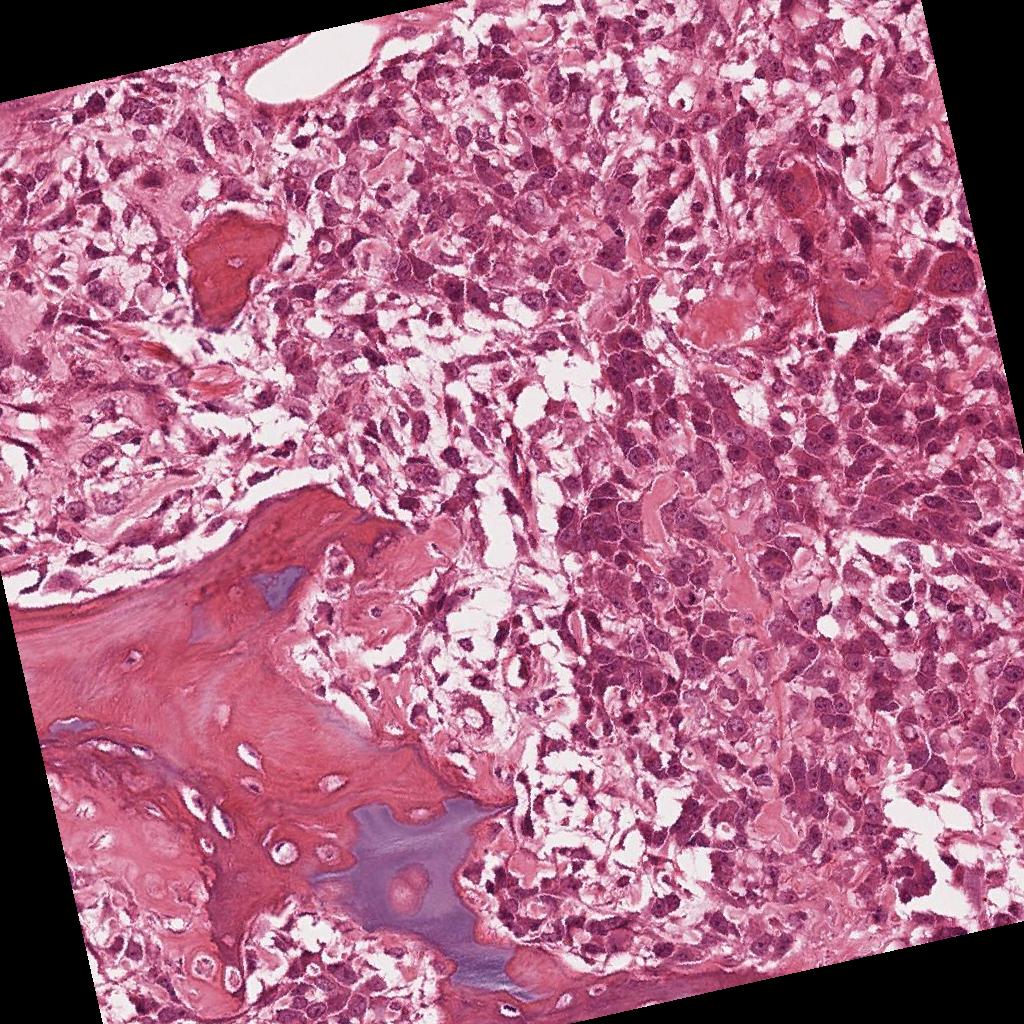
Label: Viable